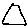
Label: triangle